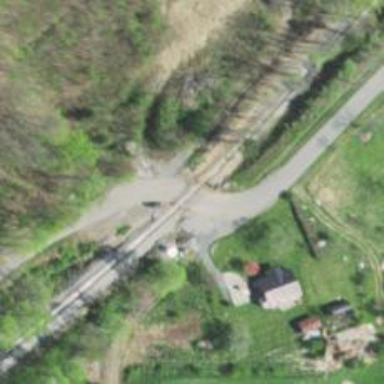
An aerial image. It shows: Railway level crossing.